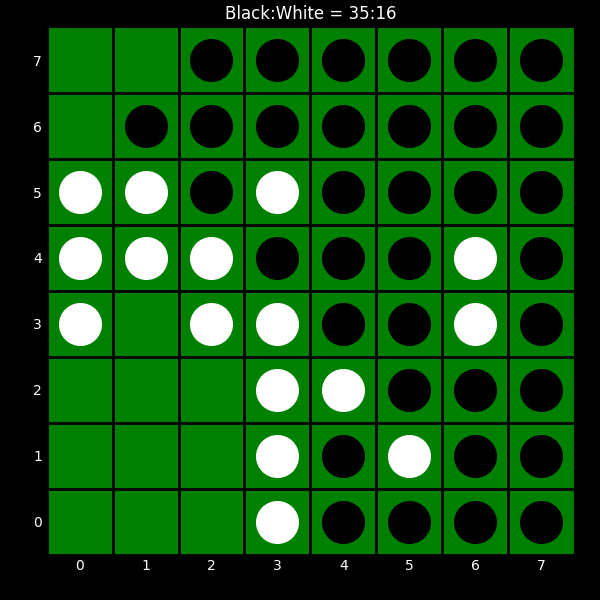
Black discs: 35
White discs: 16